Interaction volume radius: 5 \u00c5
Interaction volume height: 30 \u00c5
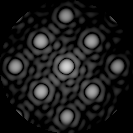
Disorder parameter: 0.04995